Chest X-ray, PA view. Patient: 36 years old, sex M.
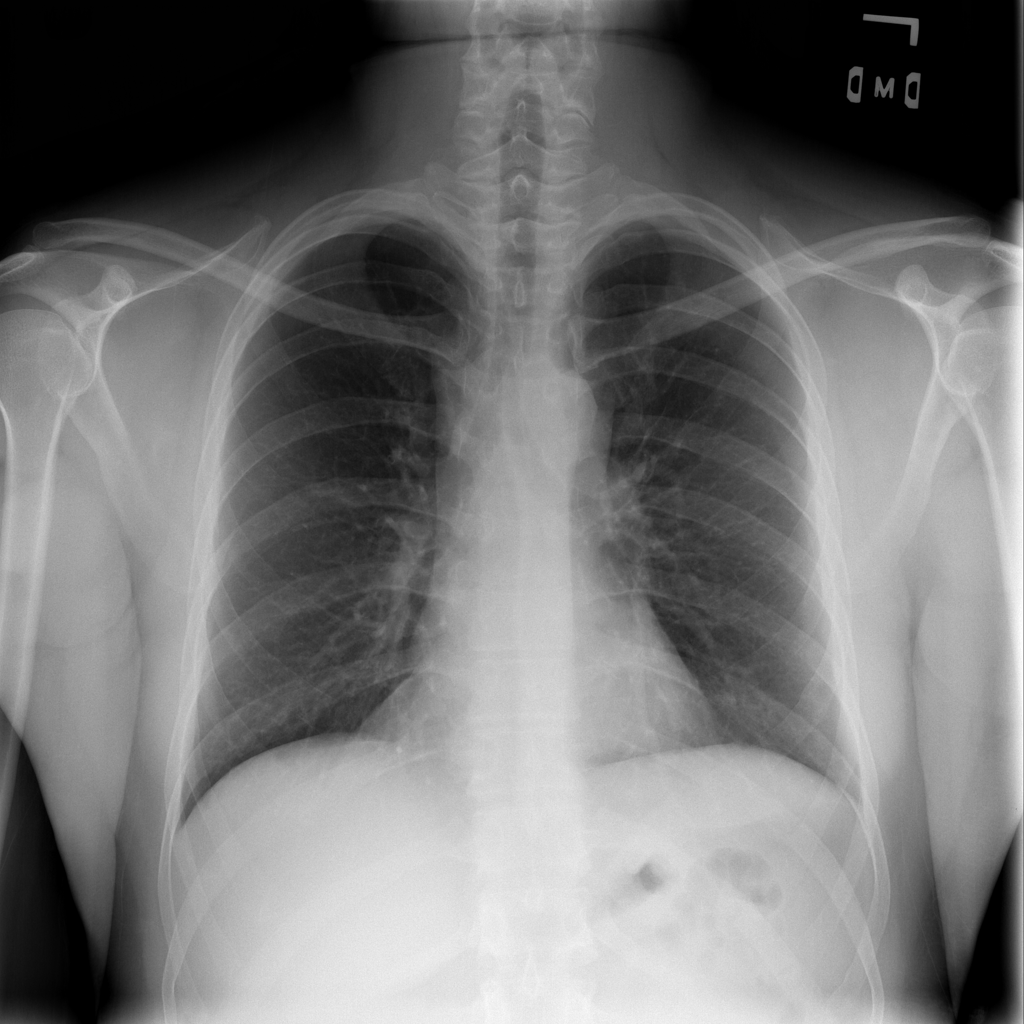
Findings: Mass